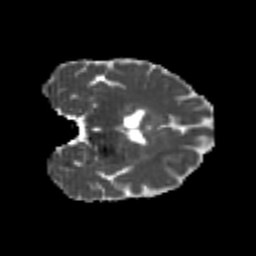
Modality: MD
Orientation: coronal
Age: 20
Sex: female
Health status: healthy
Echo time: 0.074 s